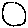
Label: circle